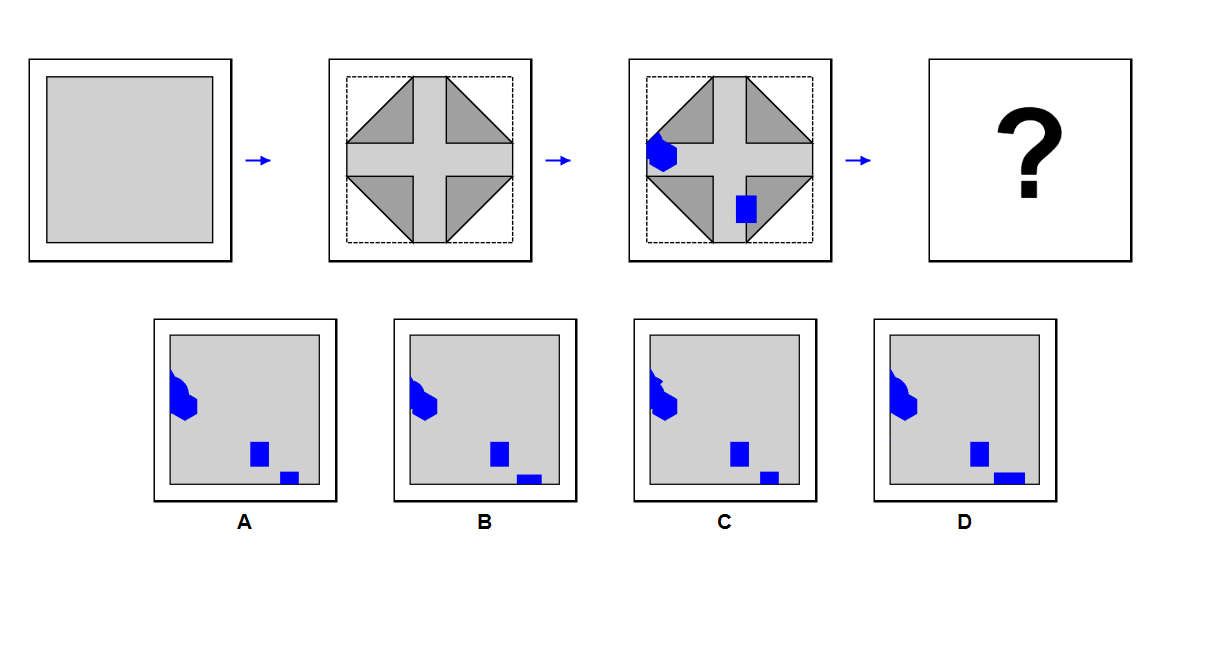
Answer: B